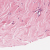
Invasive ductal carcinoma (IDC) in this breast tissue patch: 0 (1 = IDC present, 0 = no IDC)